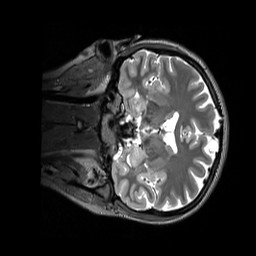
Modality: T2w
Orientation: coronal
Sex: female
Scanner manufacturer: siemens
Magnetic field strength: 3 T
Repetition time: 3.2 s
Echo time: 0.409 s